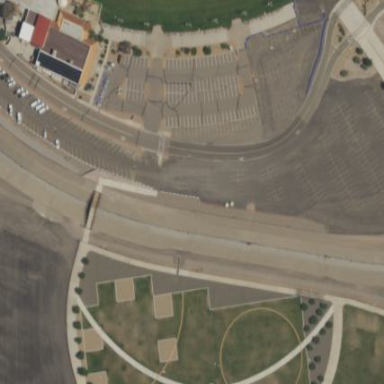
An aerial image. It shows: Parking area with surface.